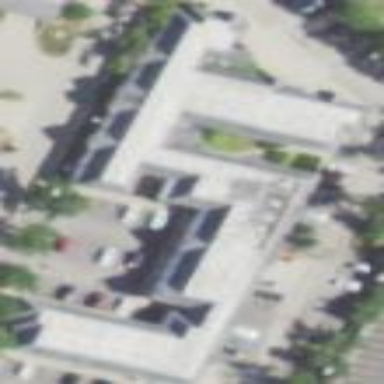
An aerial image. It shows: Hotel building popular among tourists.